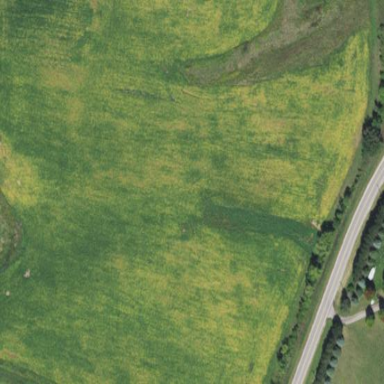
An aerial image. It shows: Bridleway with grass surface.